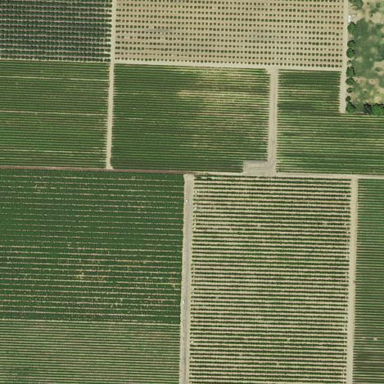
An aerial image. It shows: Beautiful vineyard in the countryside.